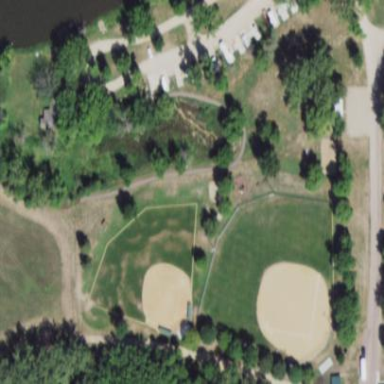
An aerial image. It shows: Baseball pitch for leisure and sports activities.